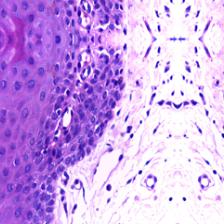
Diagnosis: Normal